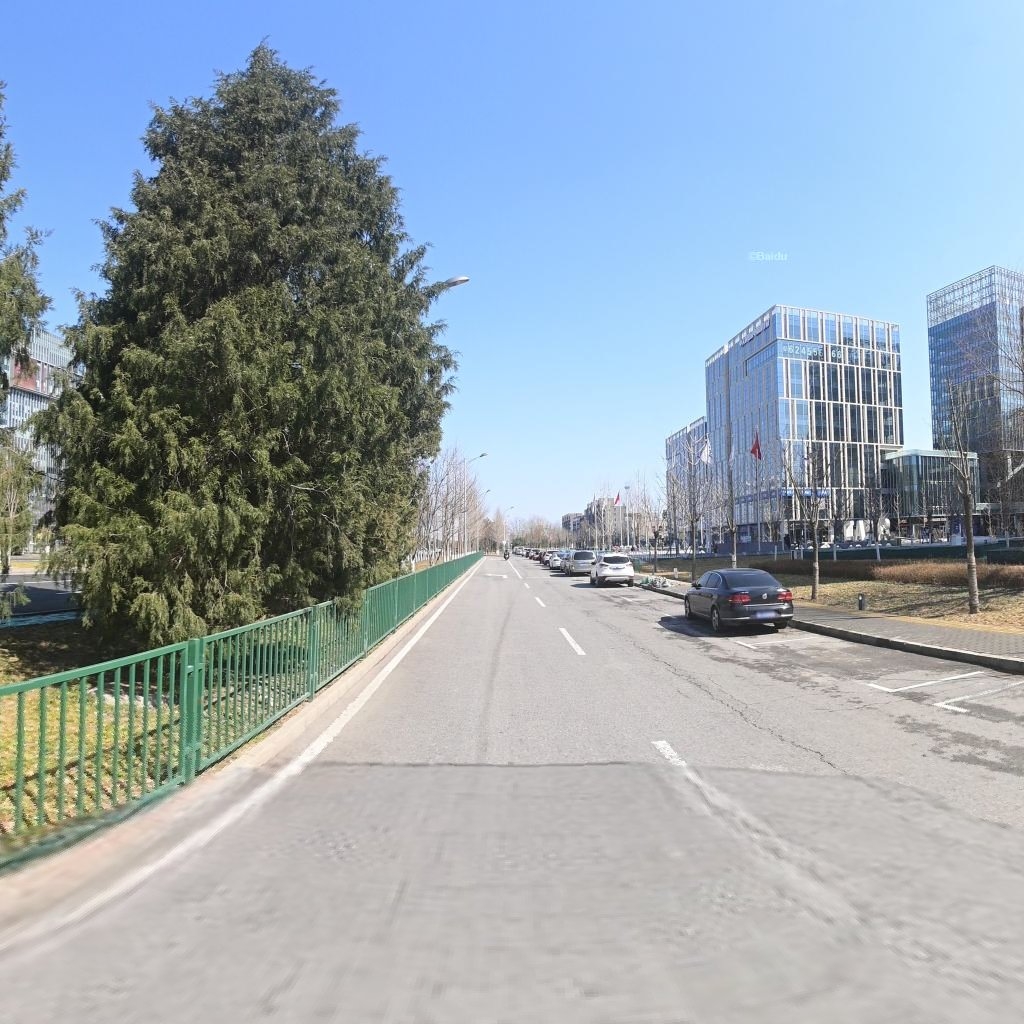
Region: Haidian
Road damage annotations: longitudinal crack